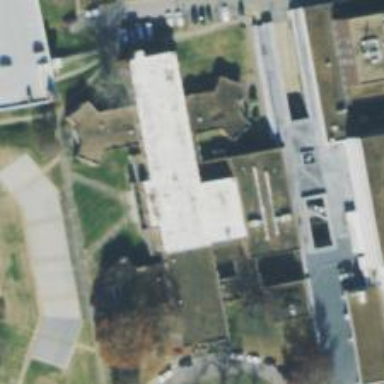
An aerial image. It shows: Healthcare facility identified as hospital.